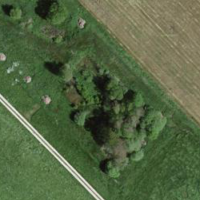
EUNIS habitat code: 52
Species observed at this site:
Cruciata laevipes
Milvus migrans